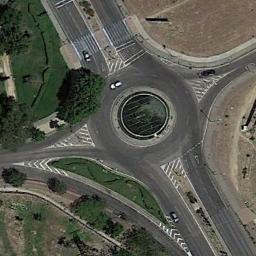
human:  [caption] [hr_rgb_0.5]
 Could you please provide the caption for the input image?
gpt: There are several cars at the roundabout .

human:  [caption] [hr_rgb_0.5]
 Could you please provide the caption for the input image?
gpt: There are several moving vehicles on the road at the roundabout, And there are some buildings and a large area of ​​farmland around the roundabout .

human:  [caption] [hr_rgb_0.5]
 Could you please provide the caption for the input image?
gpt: The roundabout is on the grass next to the bare land .

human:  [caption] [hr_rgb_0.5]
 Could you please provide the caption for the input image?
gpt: The roundabout with four exits and entrances is in the clearing and some trees are next to the roundabout .

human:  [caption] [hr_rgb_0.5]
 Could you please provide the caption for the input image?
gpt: There are some green lawns beside the roundabout .